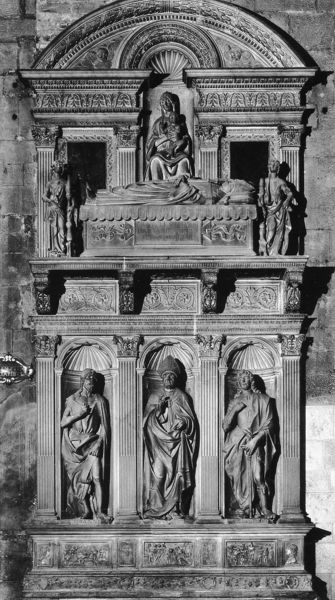
Titel: Altar und Grabmal des Hl. Regulus
Künstler: Matteo Civitali
Standort: Lucca, S. Martino (EU - I)
Schlagwörter: bild, kirche, statue, bogen, mauer, pilaster, bischof, papst, podest, nische, denkmal, fries, sarg, heilige, muschel, fresko, maria, fresco, grabmal, sarkophag